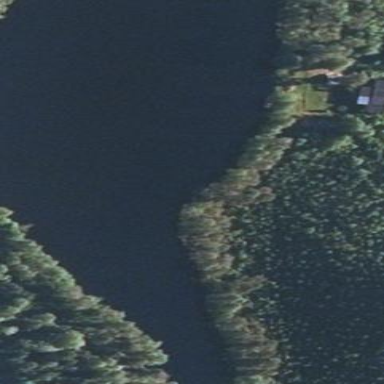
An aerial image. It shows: Peaceful pond surrounded by nature.